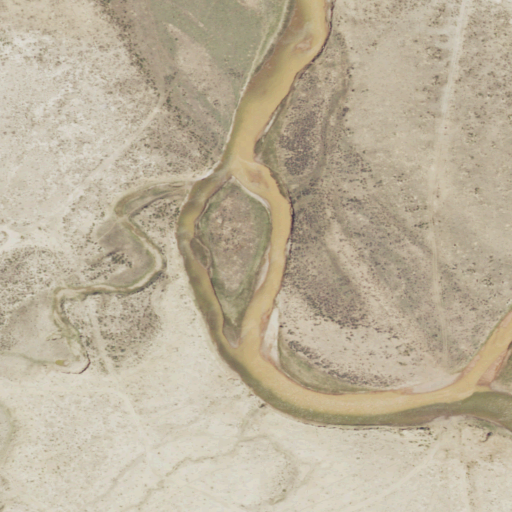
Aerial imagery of valley in Wyoming named Pine Draw containing shrub and open water